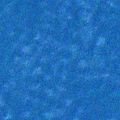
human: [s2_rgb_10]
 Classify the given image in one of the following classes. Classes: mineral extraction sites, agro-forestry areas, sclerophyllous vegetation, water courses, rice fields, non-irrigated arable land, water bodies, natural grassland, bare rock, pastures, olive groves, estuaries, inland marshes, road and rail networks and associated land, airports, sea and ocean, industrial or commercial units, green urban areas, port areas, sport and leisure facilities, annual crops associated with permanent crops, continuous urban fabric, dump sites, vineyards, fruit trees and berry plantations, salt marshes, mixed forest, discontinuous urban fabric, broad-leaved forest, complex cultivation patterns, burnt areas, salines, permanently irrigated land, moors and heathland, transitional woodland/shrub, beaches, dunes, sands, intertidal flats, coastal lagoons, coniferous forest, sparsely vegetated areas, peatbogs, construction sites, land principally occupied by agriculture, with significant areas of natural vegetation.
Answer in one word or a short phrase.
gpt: sea and ocean